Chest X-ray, PA view. Patient: 60 years old, sex M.
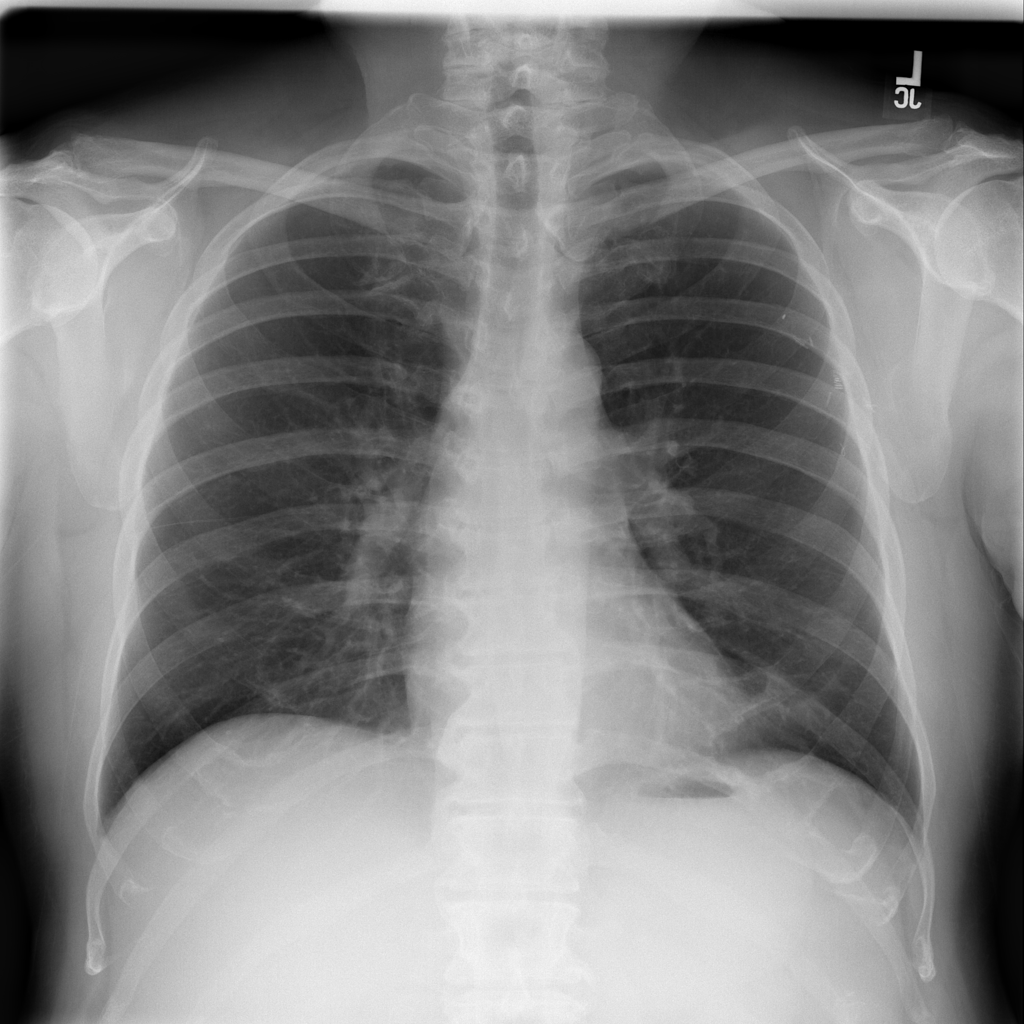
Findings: No Finding